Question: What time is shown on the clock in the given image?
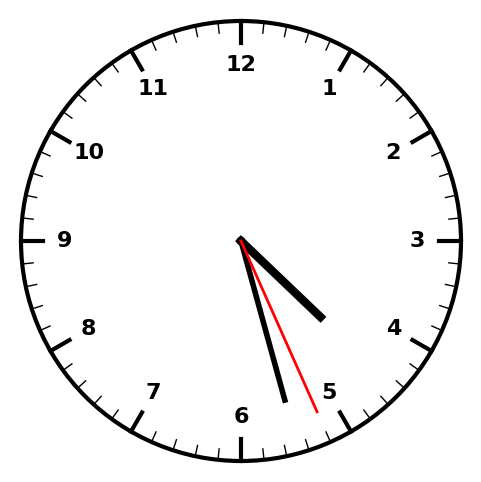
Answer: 04:27:26